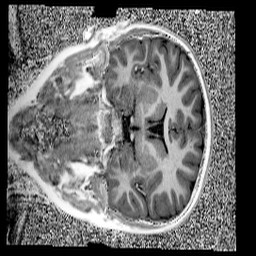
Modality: UNIT1
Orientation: coronal
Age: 9
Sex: female
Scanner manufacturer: siemens
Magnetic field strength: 3 T
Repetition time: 4 s
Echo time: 0.00303 s